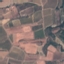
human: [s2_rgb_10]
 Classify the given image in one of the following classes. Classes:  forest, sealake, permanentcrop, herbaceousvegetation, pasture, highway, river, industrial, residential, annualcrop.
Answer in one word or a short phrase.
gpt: PermanentCrop